Question: I'm using the following xml code for my camera layout:
'''
<?xml version="1.0" encoding="utf-8"?>
<FrameLayout xmlns:android="http://schemas.android.com/apk/res/android"
android:id="@+id/preview"
android:layout_width="match_parent"
android:layout_height="match_parent" >
<Button android:layout_width="wrap_content"
android:layout_height="wrap_content" android:id="@+id/buttonClick"
android:text="Click" android:layout_gravity="right|bottom" />
</FrameLayout>
'''
When the user clicks the screen it will capture the image.
Now what I want to do is to have another button in the same view to launch my image viewer, how to do this? I want something like this (image viewer button on the lower right corner):

Many thanks for any help! :)
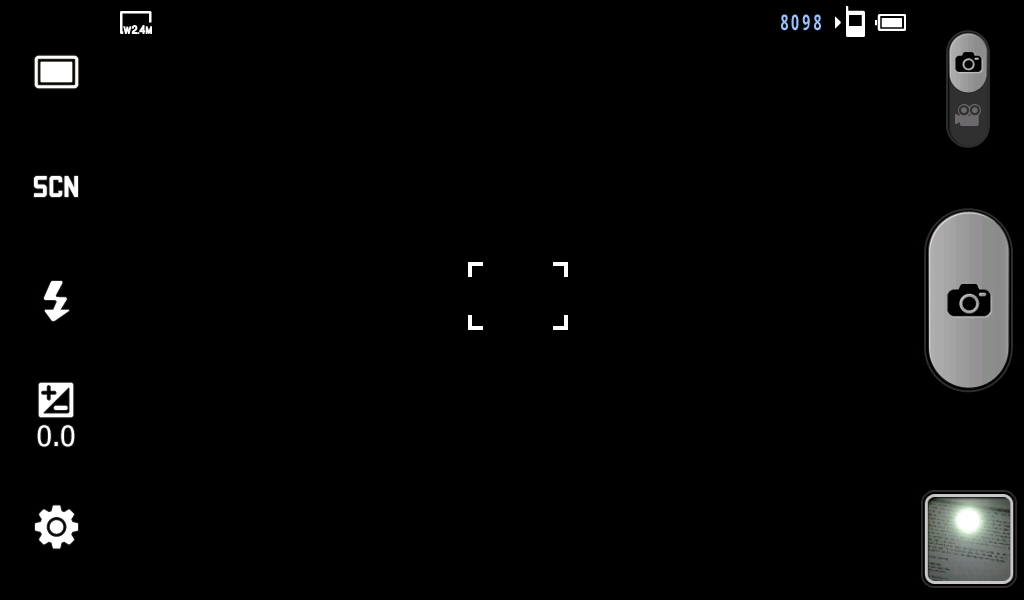
Answer: You can create a button and set android:layout_gravity="right|bottom"